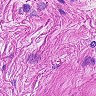
Metastatic tissue present: no